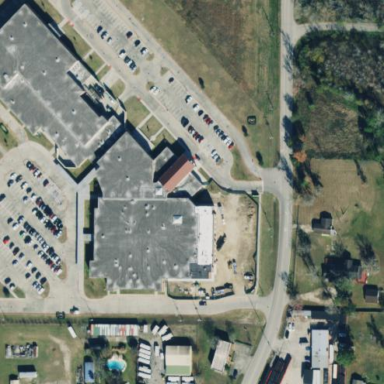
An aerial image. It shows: School building.